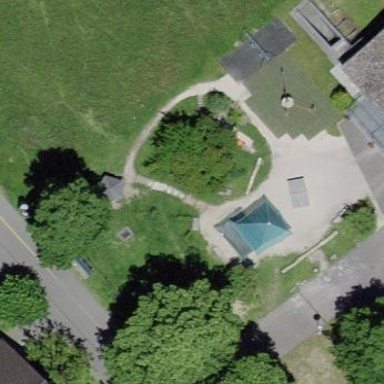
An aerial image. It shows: Playground area for leisure activities on the land.